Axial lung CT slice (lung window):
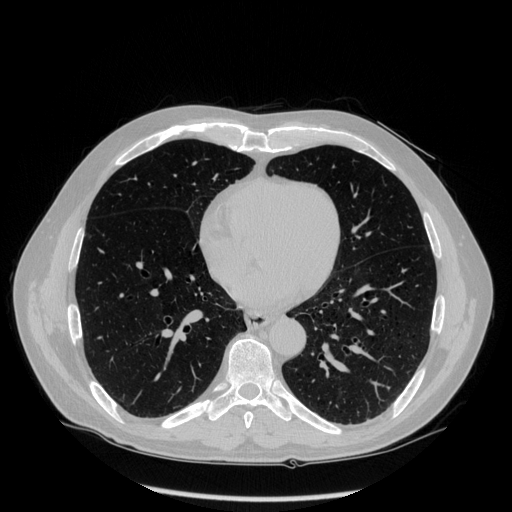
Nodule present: no